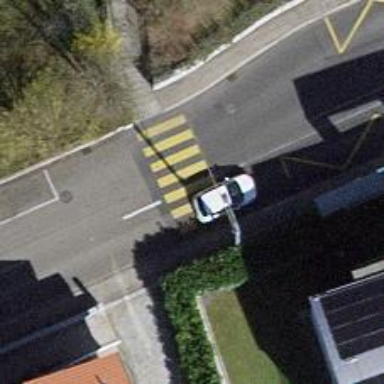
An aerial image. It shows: Marked road crossing.